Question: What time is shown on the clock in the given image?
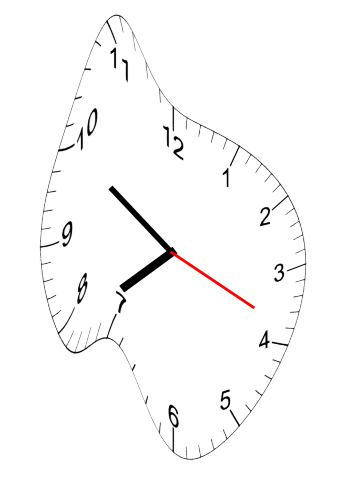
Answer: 07:50:19